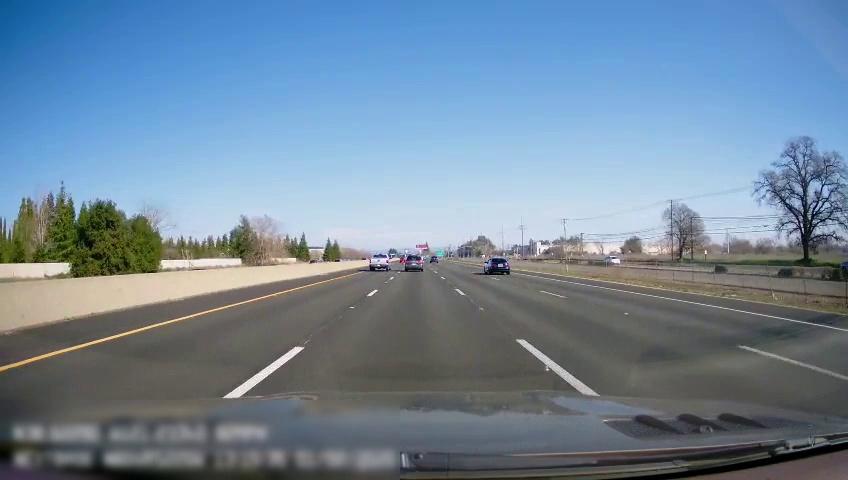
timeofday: Day
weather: Sunny
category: Drivable Space
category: Vehicles | SUV
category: Vehicles | Truck
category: Vehicles | Car
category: Lanes | Current Lane
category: Lanes | Current Lane
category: Lanes | Current Lane
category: Lanes | Alternate Lane
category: Lanes | Alternate Lane
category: Lanes | Alternate Lane